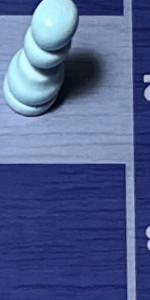
Label: Empty